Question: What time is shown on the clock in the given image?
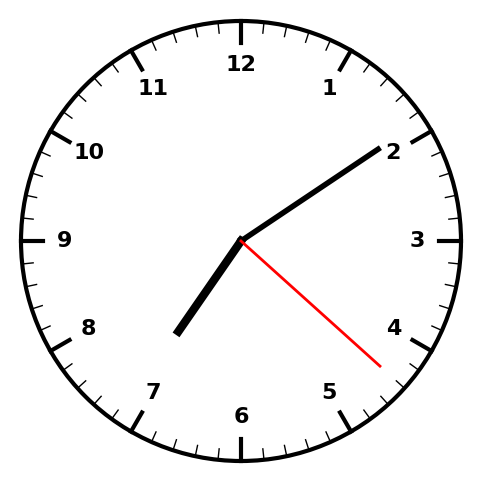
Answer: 07:09:22